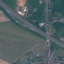
Land use / land cover class: Highway